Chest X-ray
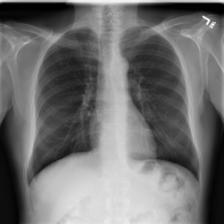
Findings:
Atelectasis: negative
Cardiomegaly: negative
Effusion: negative
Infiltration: negative
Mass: negative
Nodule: negative
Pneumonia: negative
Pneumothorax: negative
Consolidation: negative
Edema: negative
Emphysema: negative
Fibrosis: negative
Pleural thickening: negative
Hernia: negative